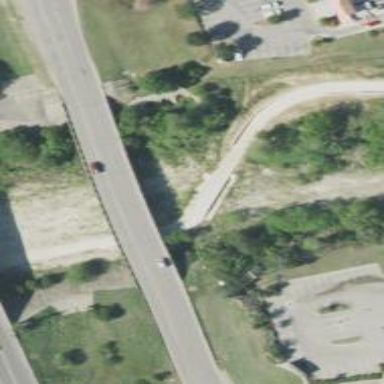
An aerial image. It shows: Asphalt road bridge with secondary classification. There is frontage road along the bridge.